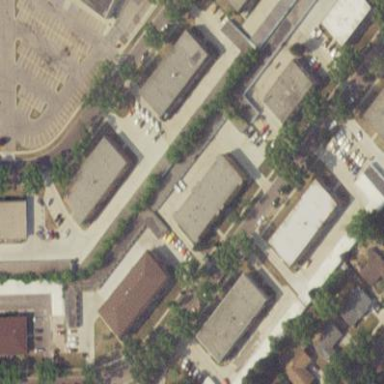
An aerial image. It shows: Garage building.